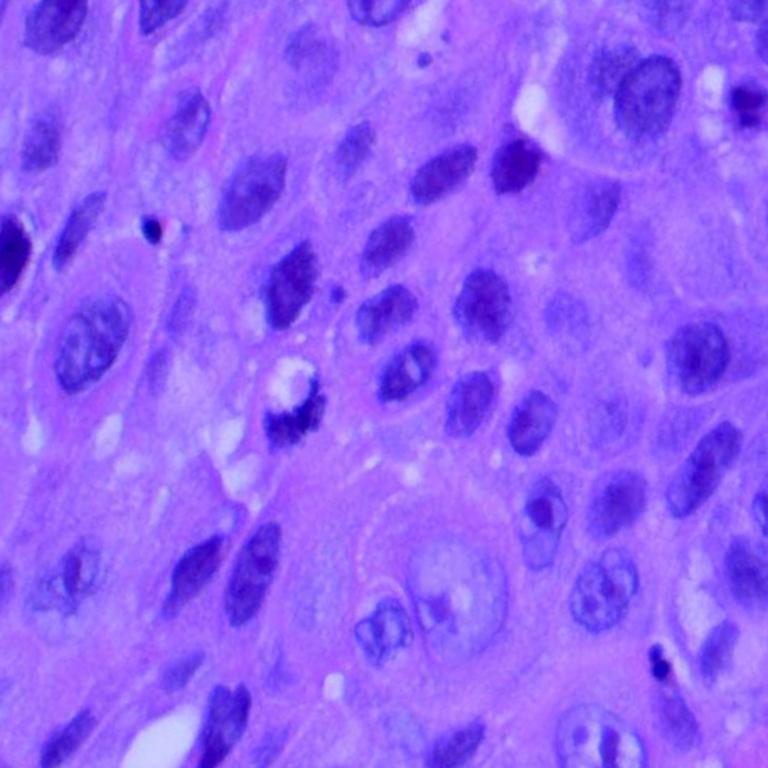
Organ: lung
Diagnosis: squamous carcinomas